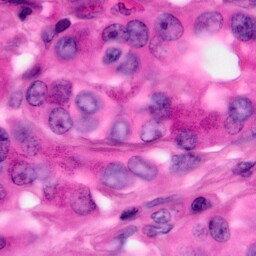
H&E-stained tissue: Pancreatic